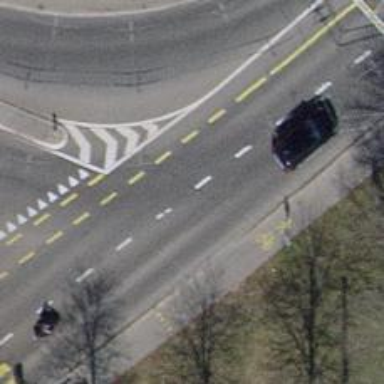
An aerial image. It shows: Primary highway with asphalt surface and cycle track on the right side.